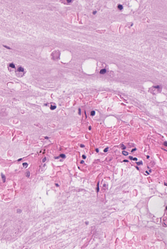
Tumor epithelial tissue: no
Tumor-associated stroma tissue: no
Normal tissue: yes